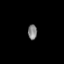
Tissue: prostate
Cell type: T cells
Senescence score: 0.3616
Nuclear area (px): 135
Mean DAPI intensity: 128.593